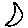
Label: moon